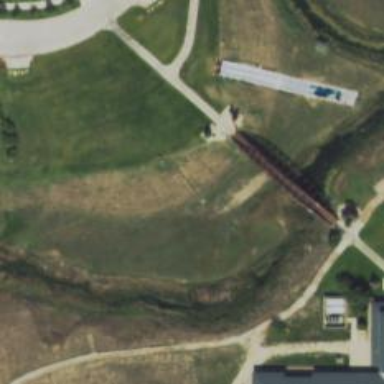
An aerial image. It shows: Footway bridge.